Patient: sex F, age 31
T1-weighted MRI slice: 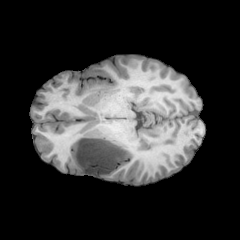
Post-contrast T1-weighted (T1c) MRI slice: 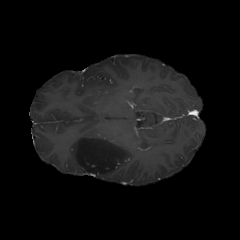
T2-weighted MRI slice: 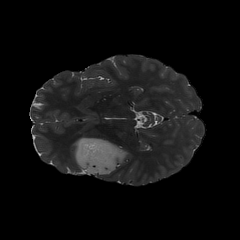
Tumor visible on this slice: yes
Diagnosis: Astrocytoma, IDH-mutant
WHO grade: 2